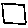
Label: square